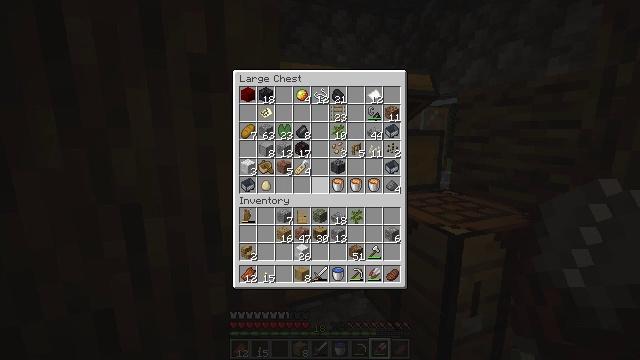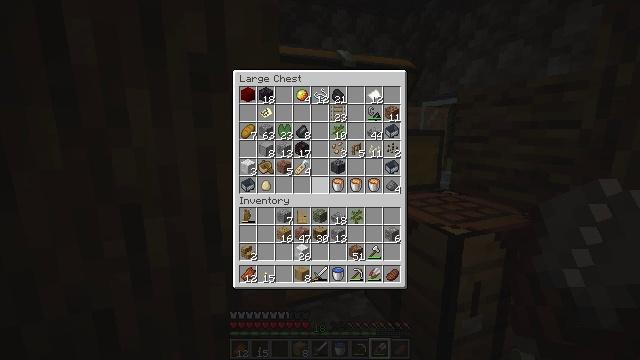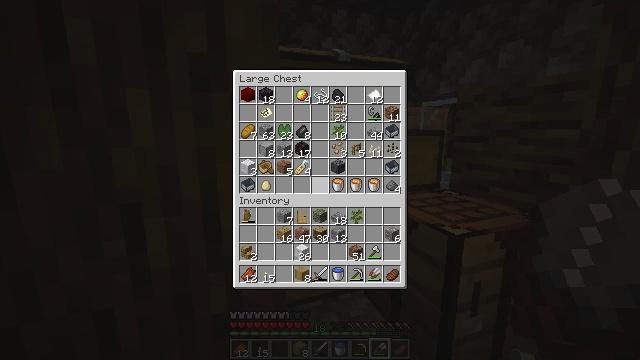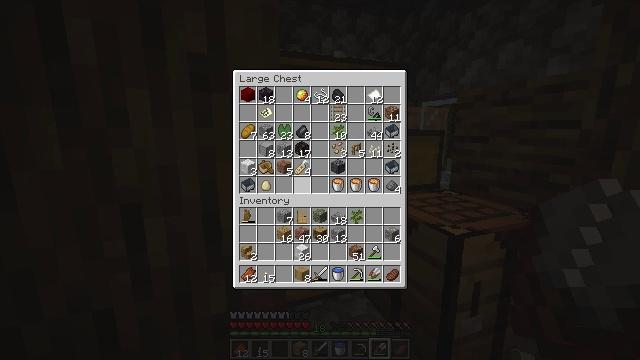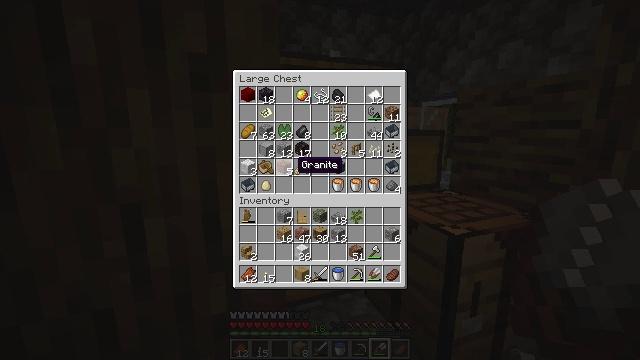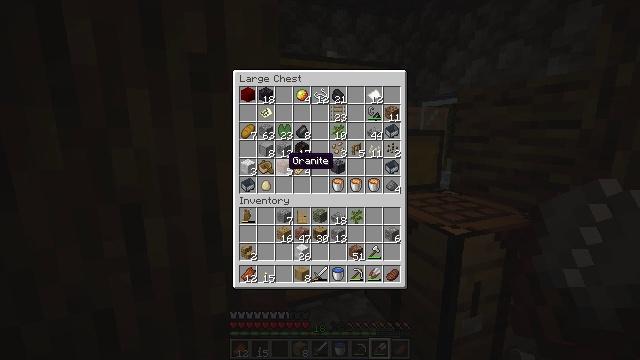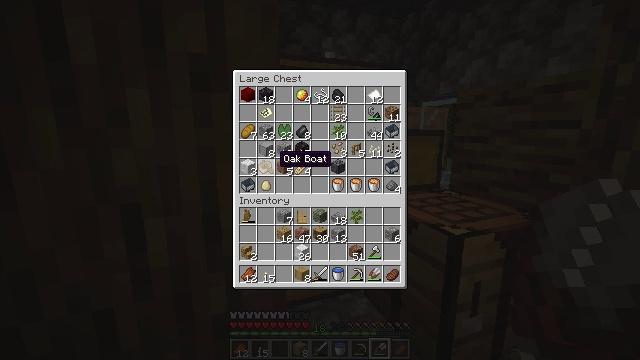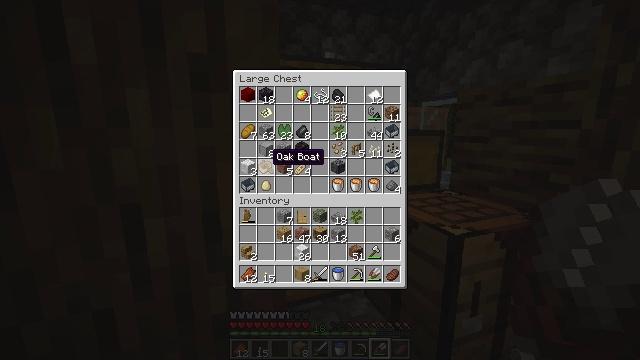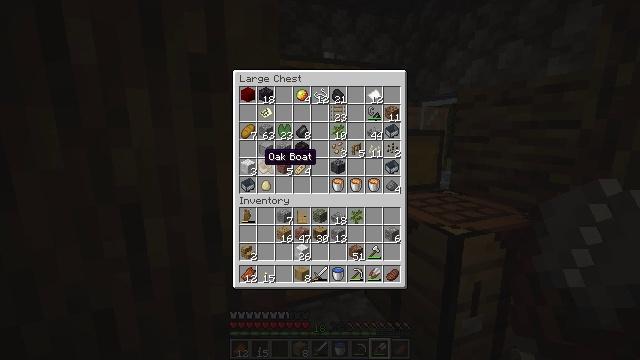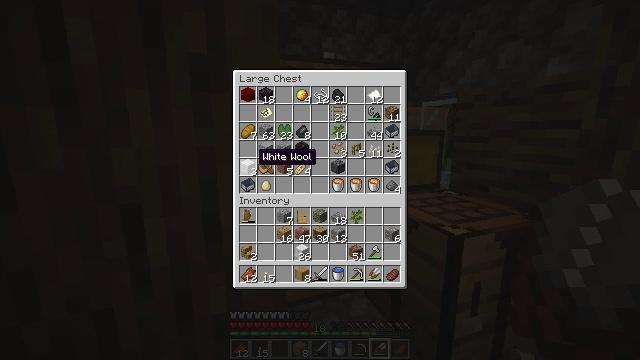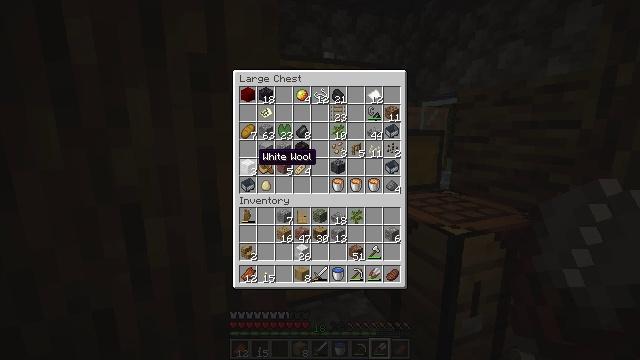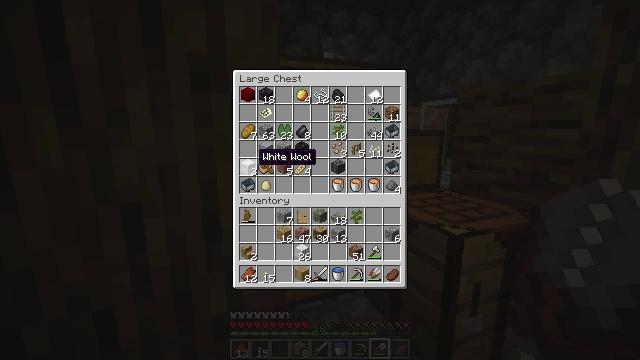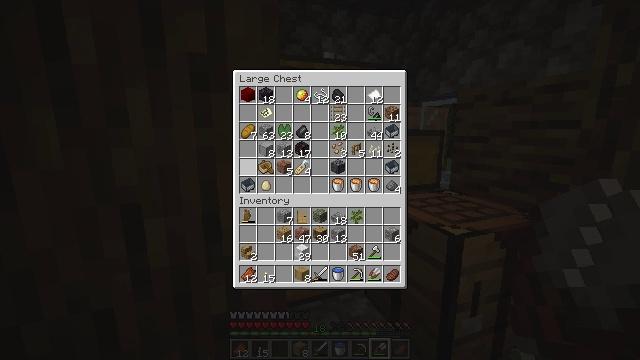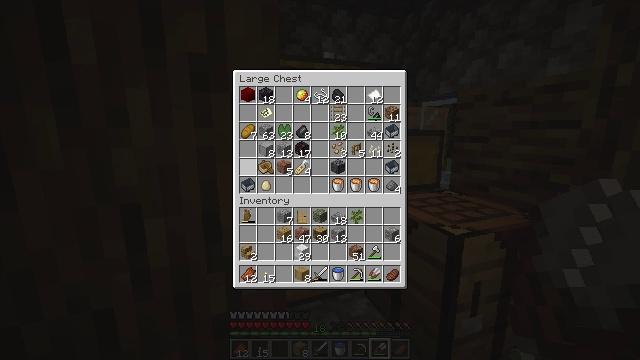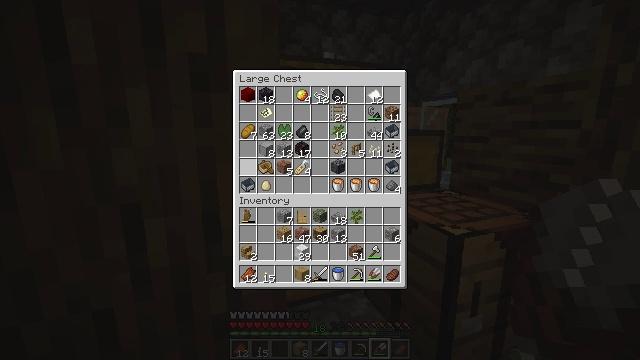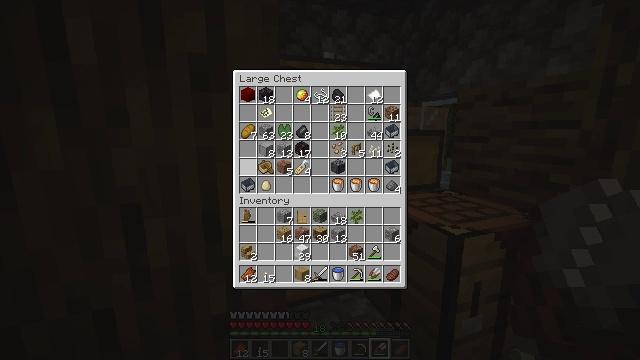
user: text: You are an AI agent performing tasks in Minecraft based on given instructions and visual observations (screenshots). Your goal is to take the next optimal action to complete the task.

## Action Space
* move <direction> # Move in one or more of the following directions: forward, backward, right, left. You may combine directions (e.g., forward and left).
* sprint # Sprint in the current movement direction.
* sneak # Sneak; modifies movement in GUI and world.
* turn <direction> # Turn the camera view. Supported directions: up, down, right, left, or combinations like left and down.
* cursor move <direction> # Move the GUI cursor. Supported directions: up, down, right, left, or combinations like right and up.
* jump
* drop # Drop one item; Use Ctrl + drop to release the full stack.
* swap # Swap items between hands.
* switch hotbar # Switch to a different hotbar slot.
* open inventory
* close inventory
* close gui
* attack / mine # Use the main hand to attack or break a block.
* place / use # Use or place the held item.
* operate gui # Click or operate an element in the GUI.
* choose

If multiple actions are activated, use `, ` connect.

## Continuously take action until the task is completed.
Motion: motion action
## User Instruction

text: Get cooked beef by using the furnace.
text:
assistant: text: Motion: no_op
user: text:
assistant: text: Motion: sneak
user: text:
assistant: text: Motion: sneak, turn left
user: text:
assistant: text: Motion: sneak, turn left
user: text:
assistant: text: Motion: sneak, turn left
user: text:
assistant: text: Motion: sneak, turn left
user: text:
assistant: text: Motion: sneak, turn left
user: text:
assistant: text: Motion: sneak, turn left
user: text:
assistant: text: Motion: sneak
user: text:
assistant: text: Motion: sneak
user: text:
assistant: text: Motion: sneak
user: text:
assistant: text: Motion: sneak, use / place
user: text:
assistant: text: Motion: sneak, use / place
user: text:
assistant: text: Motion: sneak, use / place
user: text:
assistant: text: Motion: sneak
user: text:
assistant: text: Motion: sneak
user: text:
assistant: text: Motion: sneak
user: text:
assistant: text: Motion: no_op
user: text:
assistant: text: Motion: no_op
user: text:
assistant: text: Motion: no_op
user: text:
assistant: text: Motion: no_op
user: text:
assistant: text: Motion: no_op
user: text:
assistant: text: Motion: no_op
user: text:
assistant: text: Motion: no_op
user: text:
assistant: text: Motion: no_op
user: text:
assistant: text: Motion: no_op
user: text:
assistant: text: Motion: no_op
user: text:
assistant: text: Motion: no_op
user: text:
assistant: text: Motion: no_op
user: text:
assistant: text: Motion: no_op